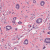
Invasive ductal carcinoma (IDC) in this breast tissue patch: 1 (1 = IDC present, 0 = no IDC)